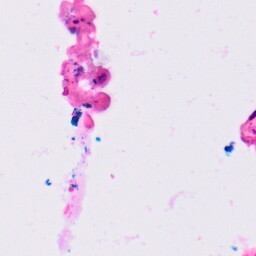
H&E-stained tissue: Lung